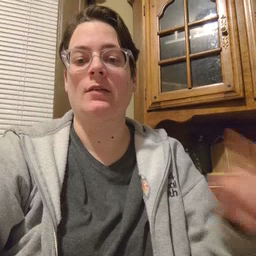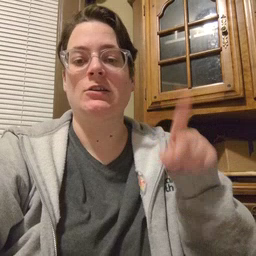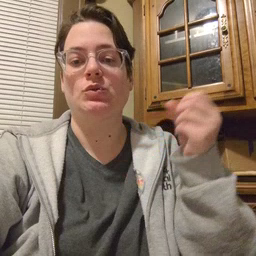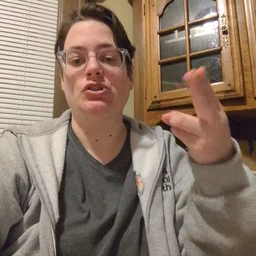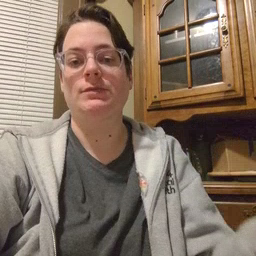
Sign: garbage